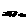
Label: car